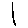
Label: fish